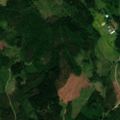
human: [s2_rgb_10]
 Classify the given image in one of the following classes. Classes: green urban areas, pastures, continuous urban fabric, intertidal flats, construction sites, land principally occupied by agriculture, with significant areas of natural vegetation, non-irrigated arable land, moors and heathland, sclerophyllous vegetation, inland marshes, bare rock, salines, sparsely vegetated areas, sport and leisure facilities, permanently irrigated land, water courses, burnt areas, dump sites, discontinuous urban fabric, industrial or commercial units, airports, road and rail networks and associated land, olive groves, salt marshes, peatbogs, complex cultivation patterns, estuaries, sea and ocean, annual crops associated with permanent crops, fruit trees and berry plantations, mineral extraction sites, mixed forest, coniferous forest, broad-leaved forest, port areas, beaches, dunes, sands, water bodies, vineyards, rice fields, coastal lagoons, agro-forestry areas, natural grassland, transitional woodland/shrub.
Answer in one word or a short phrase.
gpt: coniferous forest, mixed forest, transitional woodland/shrub